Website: apple
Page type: cross-sells
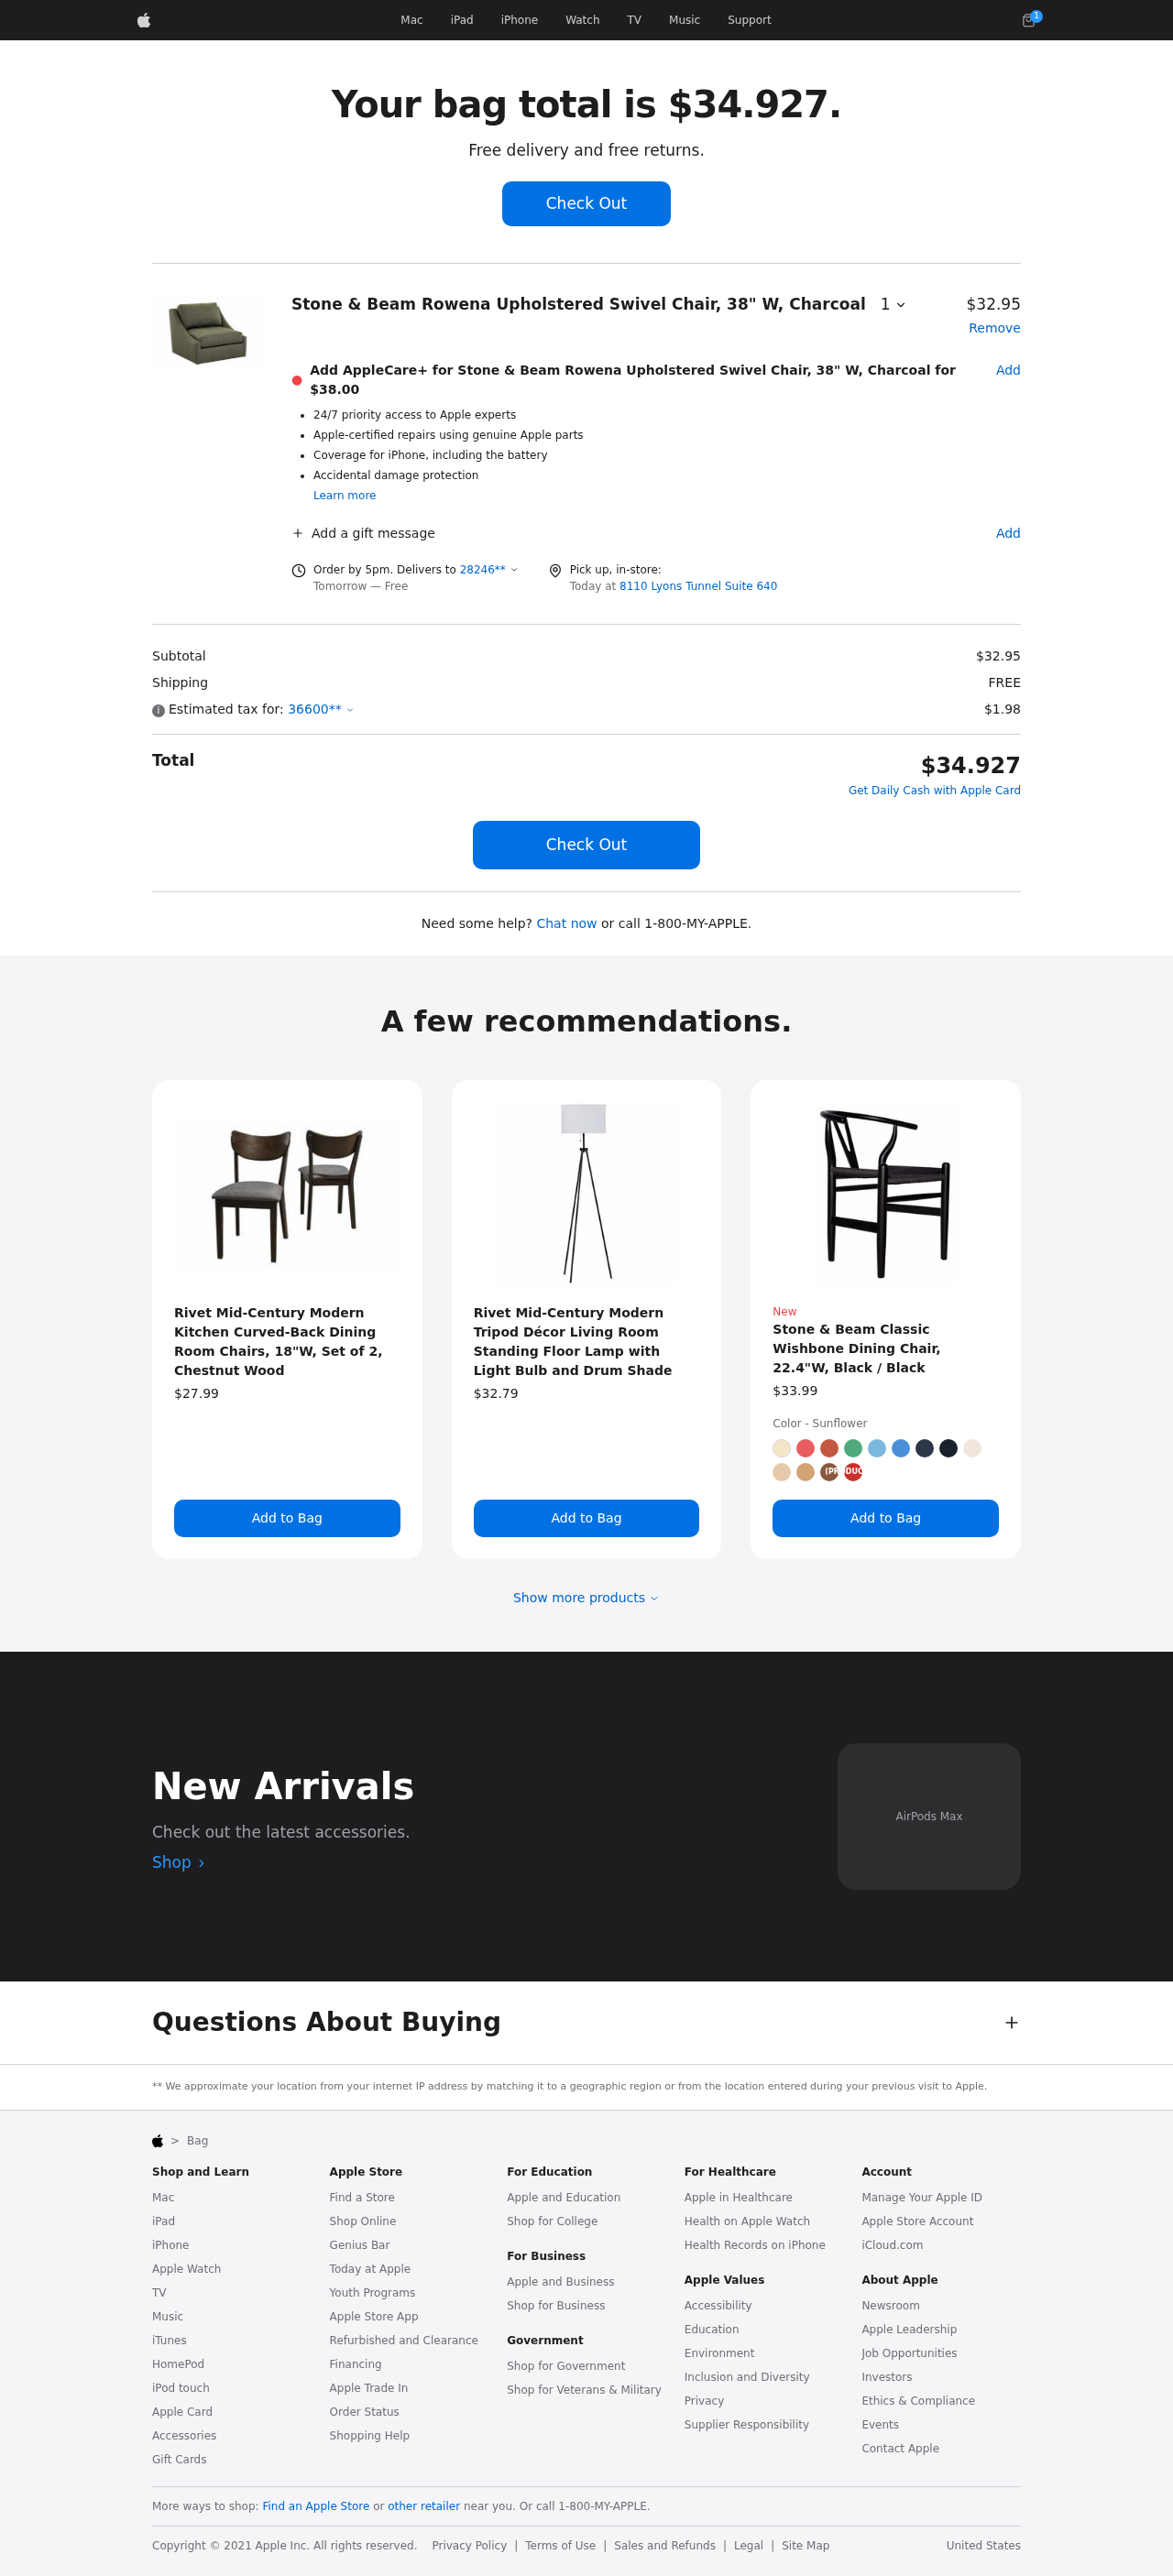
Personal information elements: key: PII_LOCATION1_STREET
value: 8110 Lyons Tunnel Suite 640
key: PII_POSTCODE
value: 28246
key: PII_POSTCODE2
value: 36600
Product elements: key: PRODUCT1_NAME
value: Stone & Beam Rowena Upholstered Swivel Chair, 38" W, Charcoal
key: PRODUCT1_PRICE
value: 32.95
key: PRODUCT1_QUANTITY
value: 1
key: PRODUCT2_NAME
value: Rivet Mid-Century Modern Kitchen Curved-Back Dining Room Chairs, 18"W, Set of 2, Chestnut Wood
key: PRODUCT2_PRICE
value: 27.99
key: PRODUCT3_NAME
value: Rivet Mid-Century Modern Tripod Décor Living Room Standing Floor Lamp with Light Bulb and Drum Shade
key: PRODUCT3_PRICE
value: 32.79
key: PRODUCT4_NAME
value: Stone & Beam Classic Wishbone Dining Chair, 22.4"W, Black / Black
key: PRODUCT4_PRICE
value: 33.99
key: PRODUCT5_PRICE
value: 38
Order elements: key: ORDER_NUM_ITEMS
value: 1
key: ORDER_TOTAL
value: $34.927
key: ORDER_TOTAL
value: Your bag total is $34.927.
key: ORDER_DELIVERY_DATE
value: Tomorrow — Free
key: ORDER_SUBTOTAL
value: $32.95
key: ORDER_SHIPPING_COST
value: FREE
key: ORDER_TAX
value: $1.98